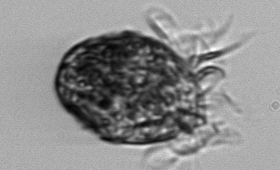
Label: Strombidium_morphotype1